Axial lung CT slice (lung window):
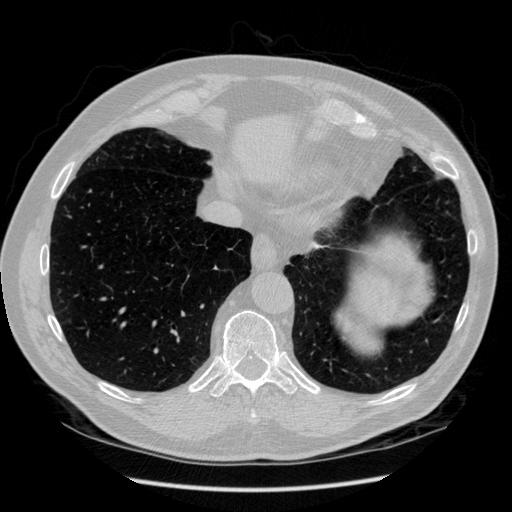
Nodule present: no